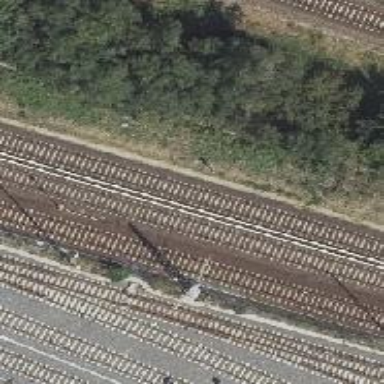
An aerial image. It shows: Railway signal.